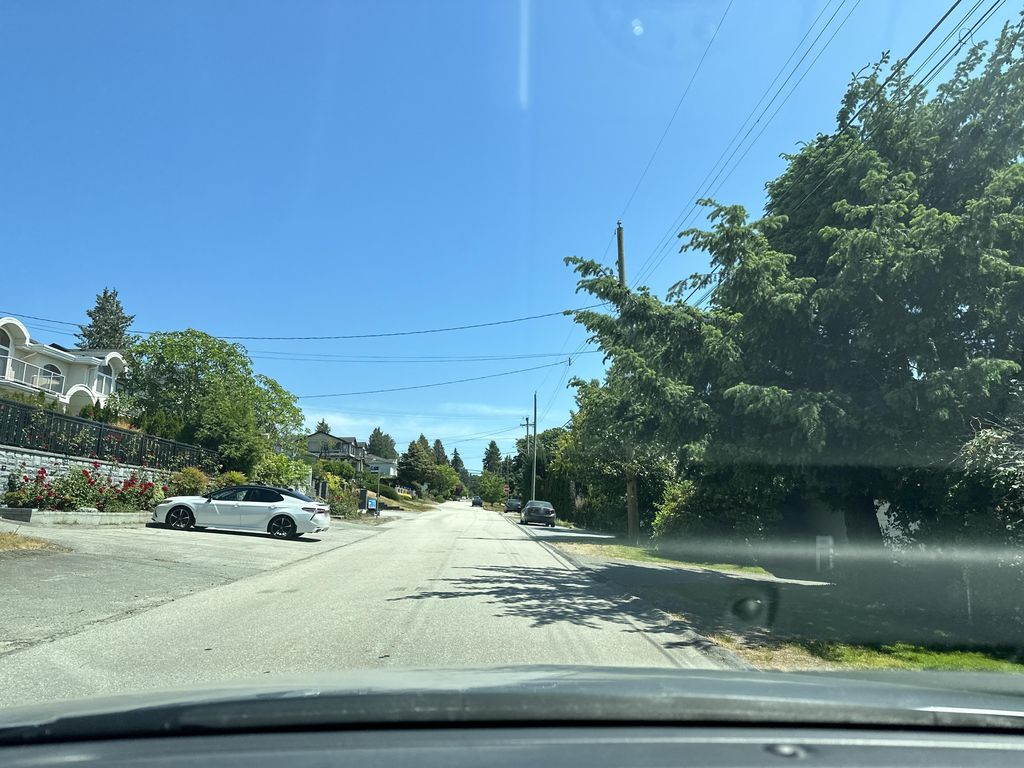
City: vancouver